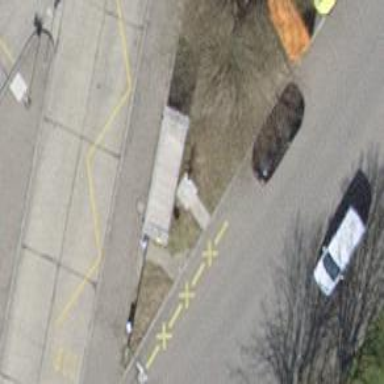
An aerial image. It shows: Post box.